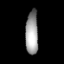
Tissue: lung
Cell type: Smooth muscle cells
Senescence score: 0.5506
Nuclear area (px): 538
Mean DAPI intensity: 158.742